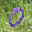
Label: 0